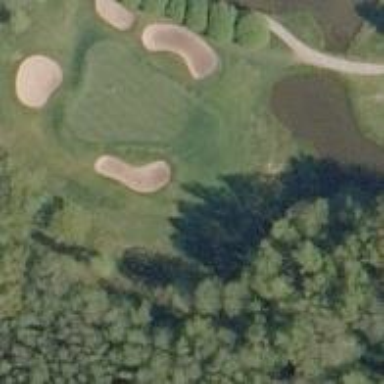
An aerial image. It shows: Rough area in golf course.